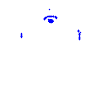
Particle: kaon